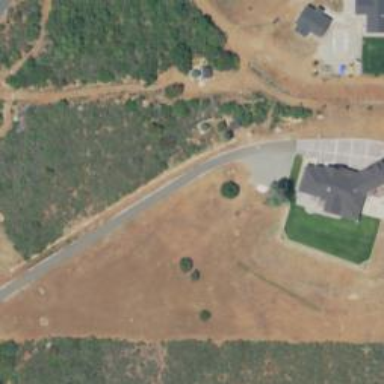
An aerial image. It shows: Driveway.